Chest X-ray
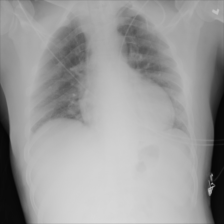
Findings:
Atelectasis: negative
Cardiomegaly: negative
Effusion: negative
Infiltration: negative
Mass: negative
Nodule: negative
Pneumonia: negative
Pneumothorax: negative
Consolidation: negative
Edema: negative
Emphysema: negative
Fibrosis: negative
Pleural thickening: negative
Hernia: negative